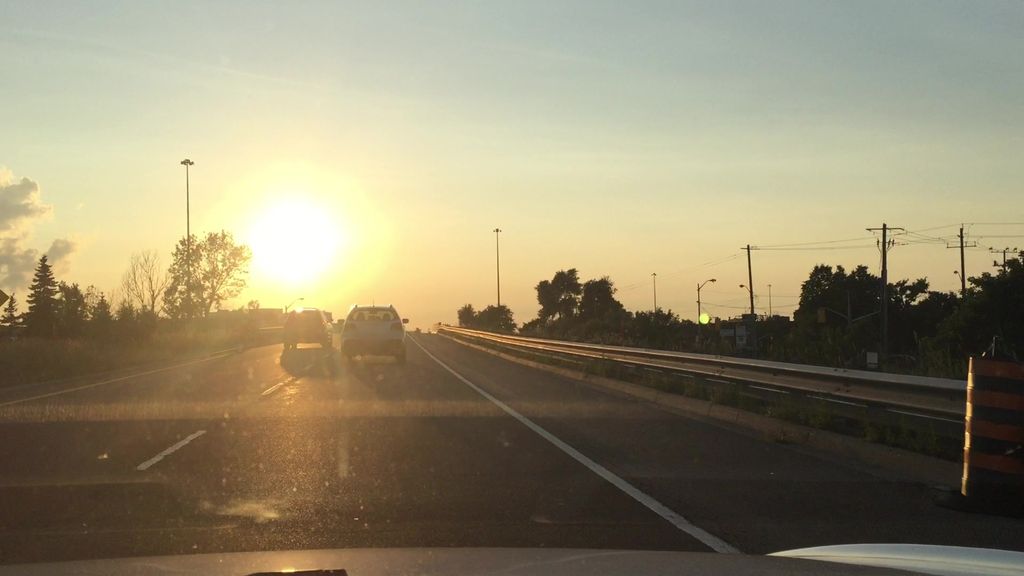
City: toronto